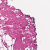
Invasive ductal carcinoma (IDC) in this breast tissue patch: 0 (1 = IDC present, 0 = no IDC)